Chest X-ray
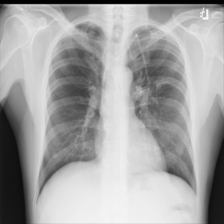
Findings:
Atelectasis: negative
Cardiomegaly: negative
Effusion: negative
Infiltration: negative
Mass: negative
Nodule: negative
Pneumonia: negative
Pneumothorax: negative
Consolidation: negative
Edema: negative
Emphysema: negative
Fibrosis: negative
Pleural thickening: negative
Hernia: negative